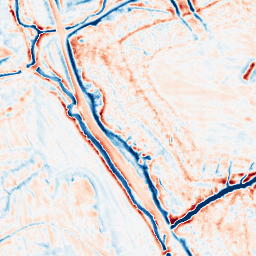
Category: edge_preserving
Decomposition family: bilateral
Decomposition parameters: d: 15
sigma_color: 25
sigma_space: 50
Upsampling method: bspline
Upsampling parameters: scale: 2
Upsampling scale: 2